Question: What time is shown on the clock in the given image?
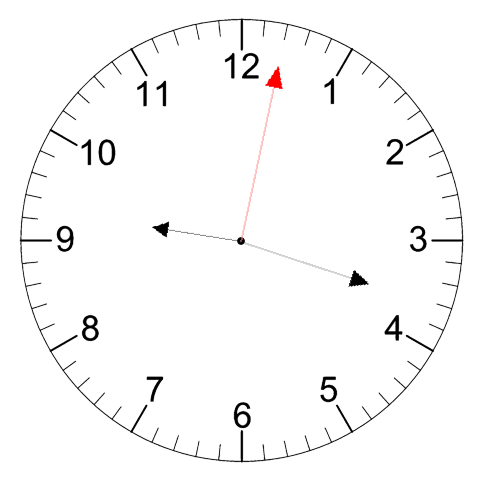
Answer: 09:18:02